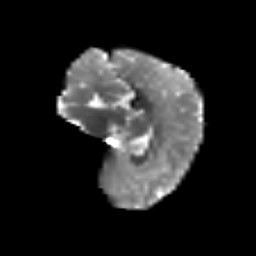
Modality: T2w
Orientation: sagittal
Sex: female
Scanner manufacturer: siemens
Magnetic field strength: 3 T
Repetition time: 5 s
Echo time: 0.071 s